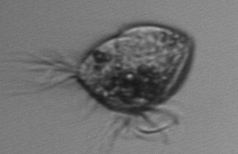
Label: Strombidium_morphotype1